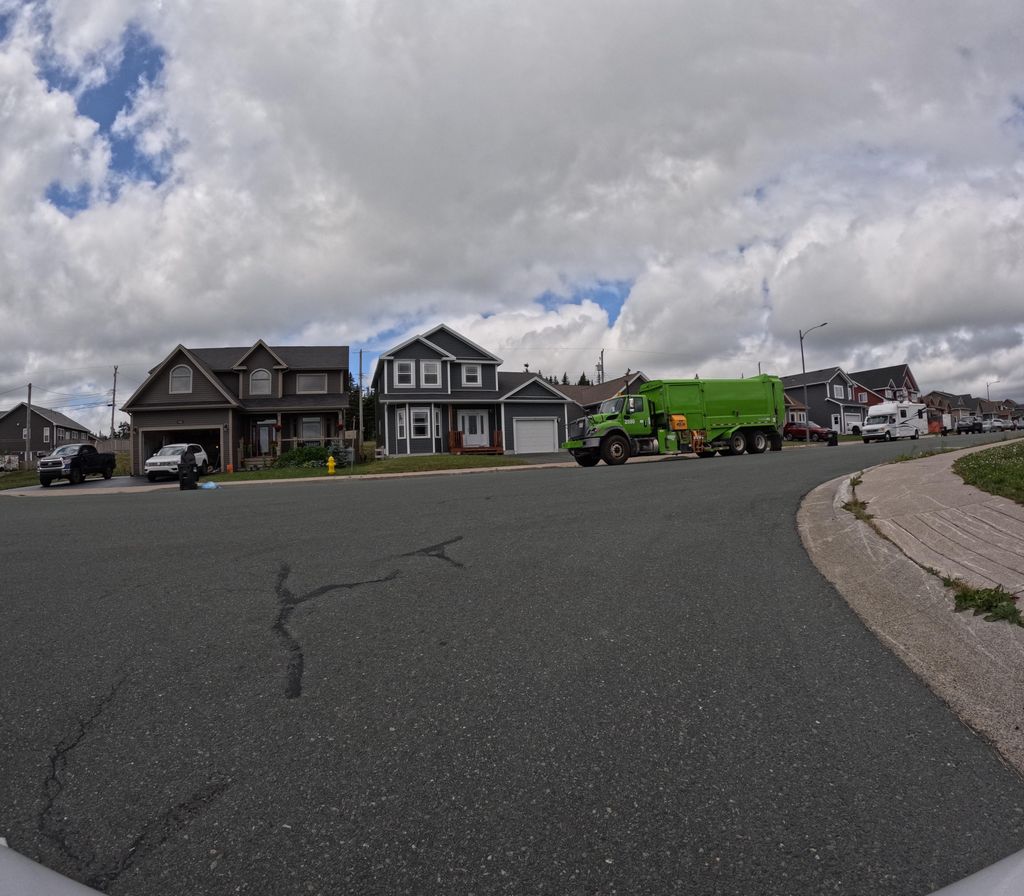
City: st_johns